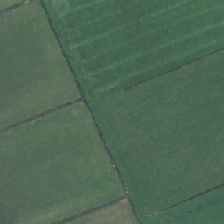
Land cover: herbaceous_freshwater_vege